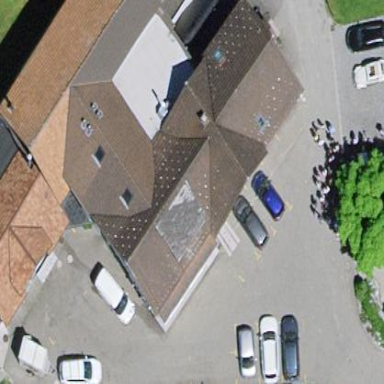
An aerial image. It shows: Restaurant building.